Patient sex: M
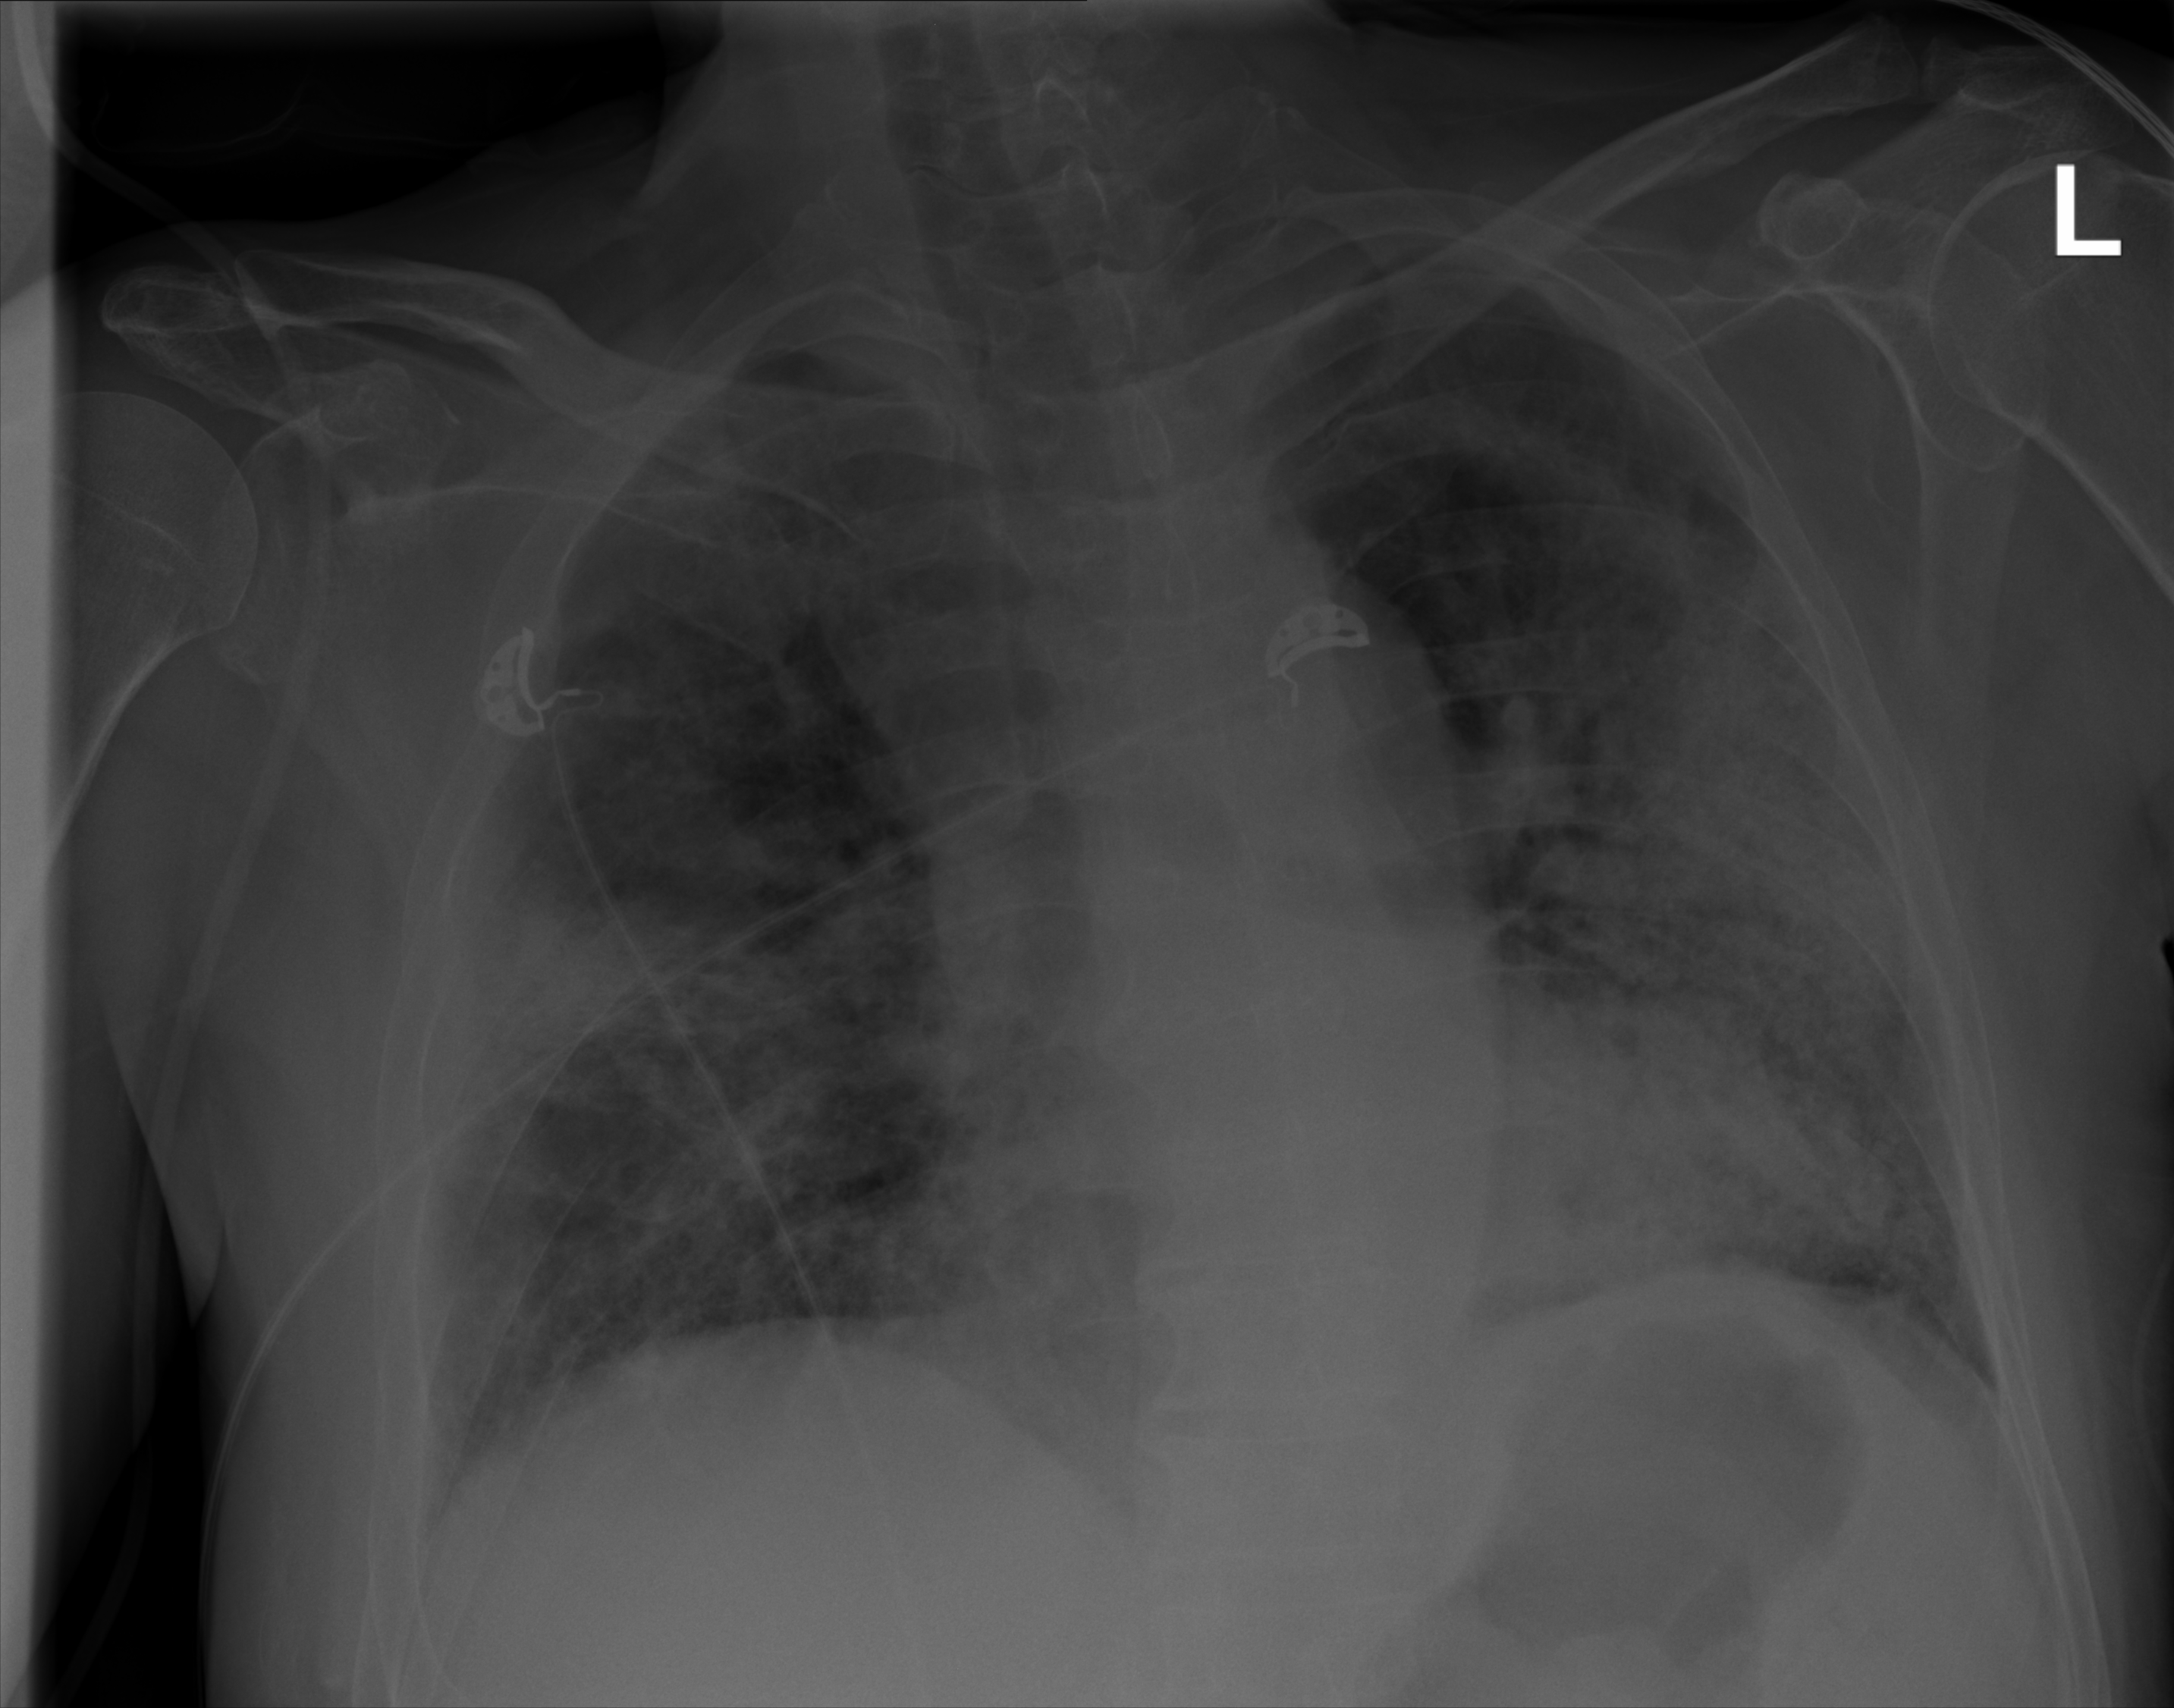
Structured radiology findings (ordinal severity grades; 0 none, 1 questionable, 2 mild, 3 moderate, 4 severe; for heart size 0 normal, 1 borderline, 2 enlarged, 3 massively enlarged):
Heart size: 1
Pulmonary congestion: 0
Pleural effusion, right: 2
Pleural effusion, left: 2
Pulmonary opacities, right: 3
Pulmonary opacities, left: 4
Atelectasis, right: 2
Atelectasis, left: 3